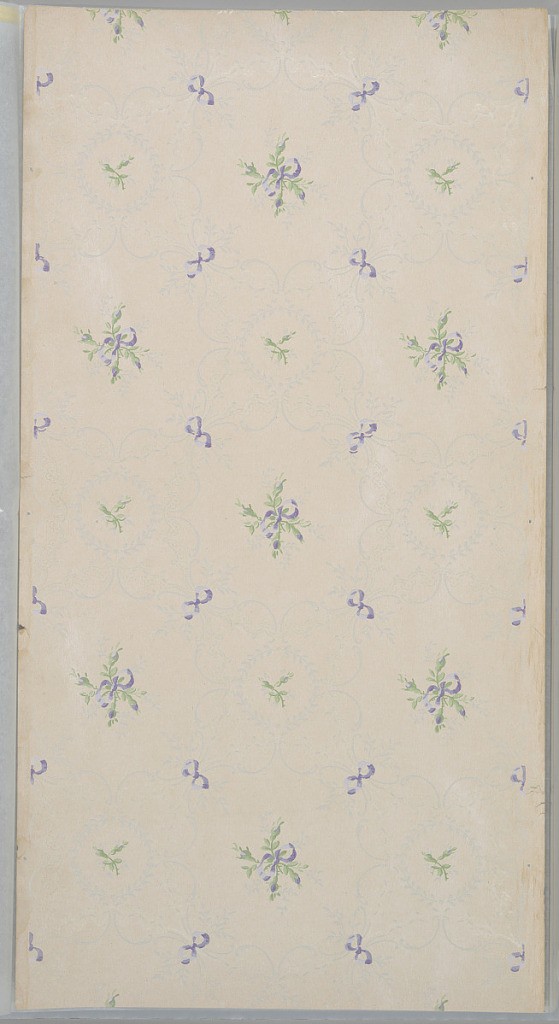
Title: Ceiling paper
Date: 1905–1915
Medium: Machine-printed paper, liquid mica
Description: Foliate wreaths, floral springs, and scrolls held together by ribbons with bow knots. Printed in purple, green and white on ungrounded paper.